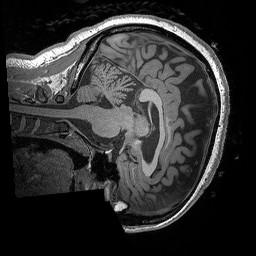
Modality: T1w
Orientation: sagittal
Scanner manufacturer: siemens
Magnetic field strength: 3 T
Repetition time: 2.3 s
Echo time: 0.00298 s